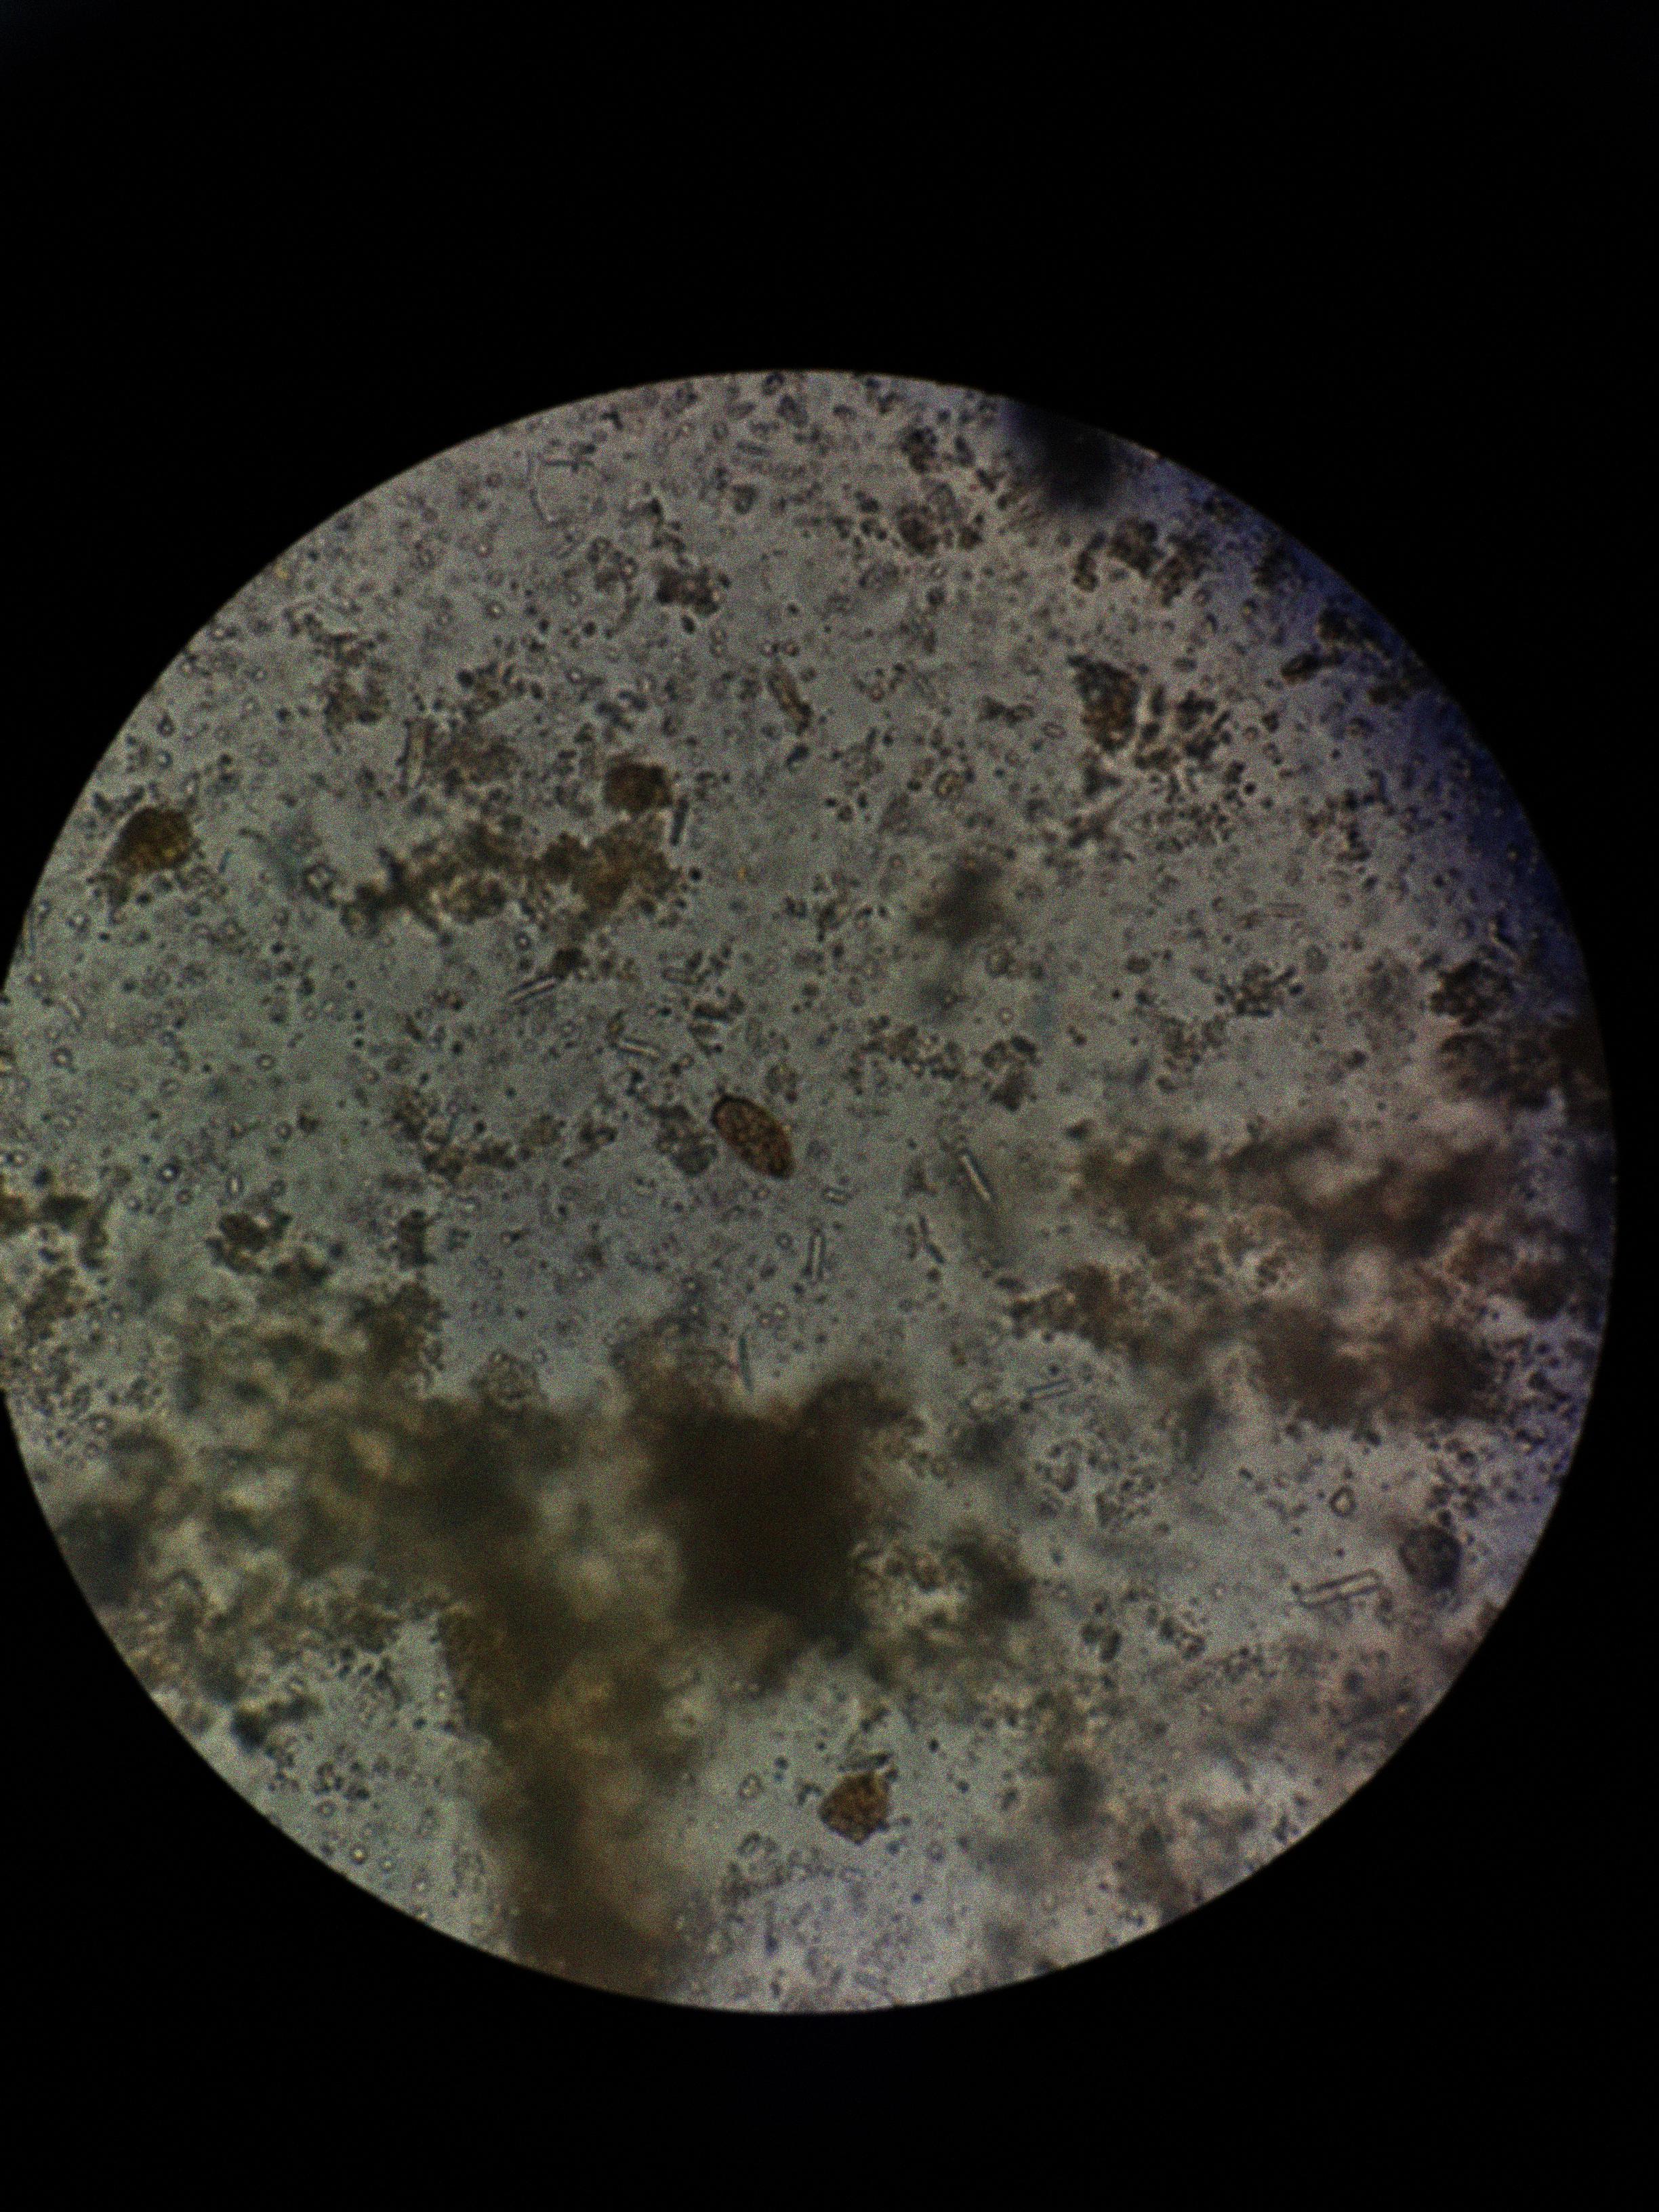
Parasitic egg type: Opisthorchis viverrine